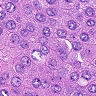
Metastatic tissue present: yes